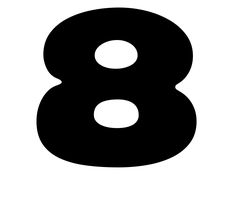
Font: Gluten_ExtraBold